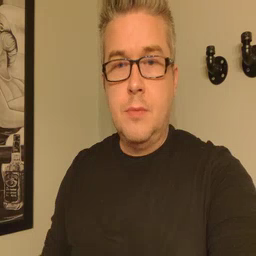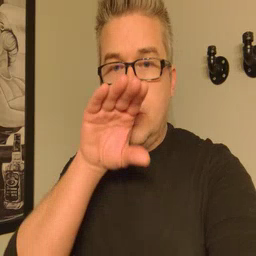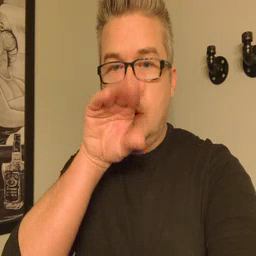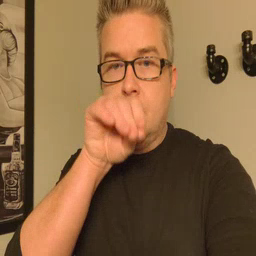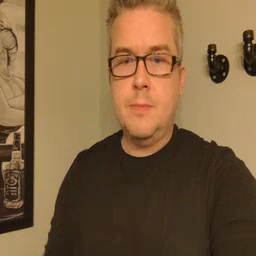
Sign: goose